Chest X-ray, AP view. Patient: 73 years old, sex M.
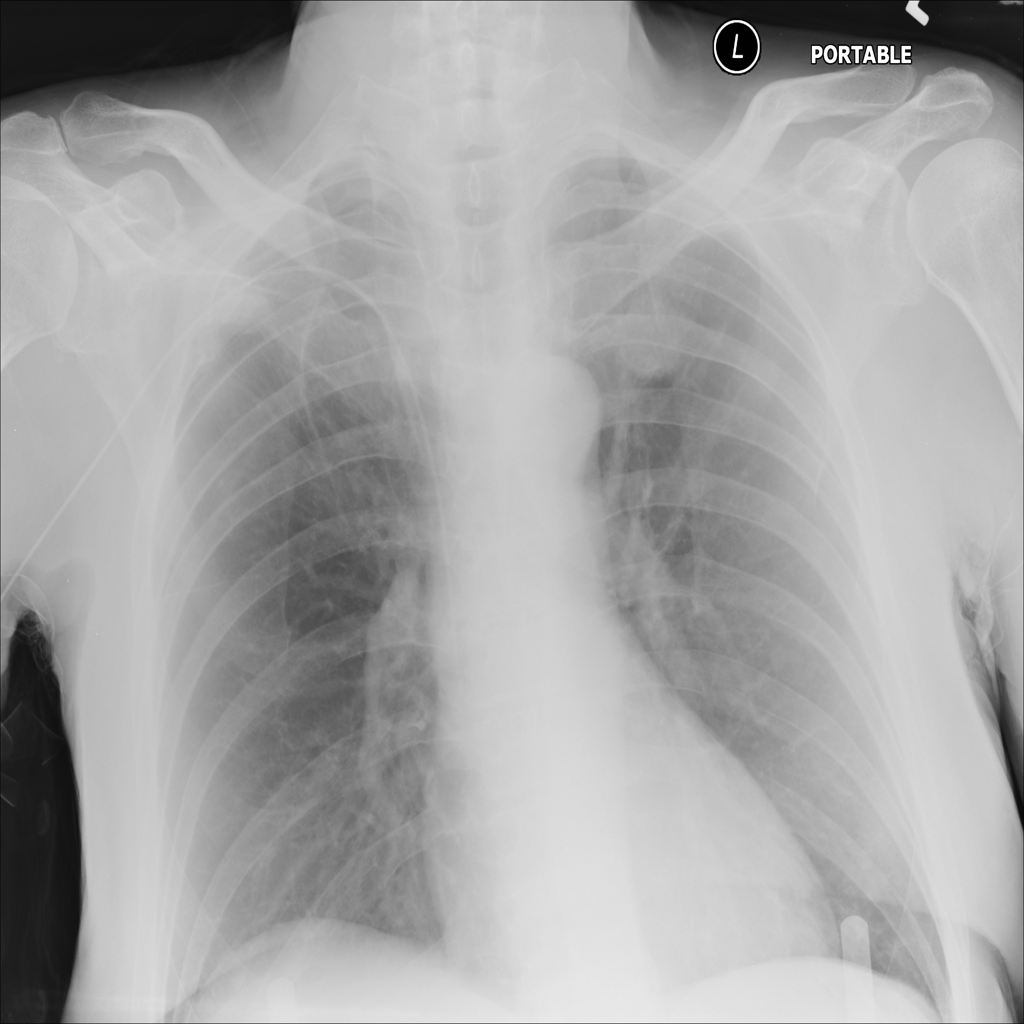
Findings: No Finding